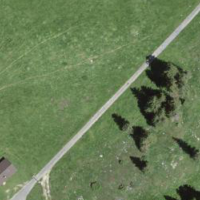
EUNIS habitat code: 23
Species observed at this site:
Leptoglossus occidentalis